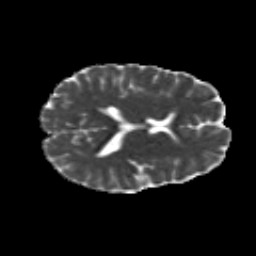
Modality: MD
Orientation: axial
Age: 27
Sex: female
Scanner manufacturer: siemens
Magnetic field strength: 3 T
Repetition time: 8.8 s
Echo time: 0.085 s